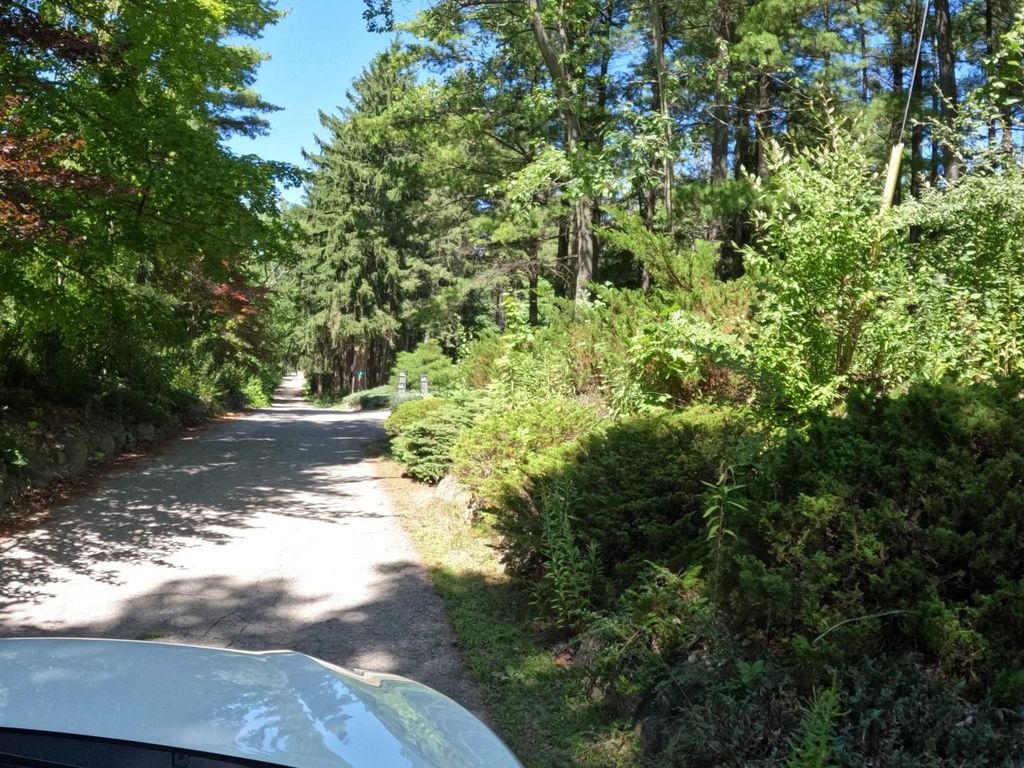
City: kitchener-waterloo